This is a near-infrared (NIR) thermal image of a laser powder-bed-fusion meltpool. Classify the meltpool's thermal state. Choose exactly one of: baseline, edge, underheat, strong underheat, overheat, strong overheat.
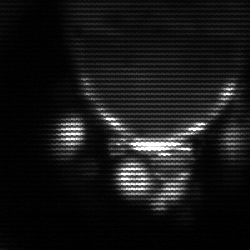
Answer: baseline